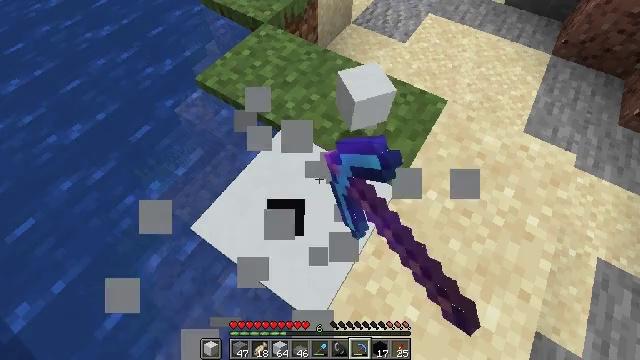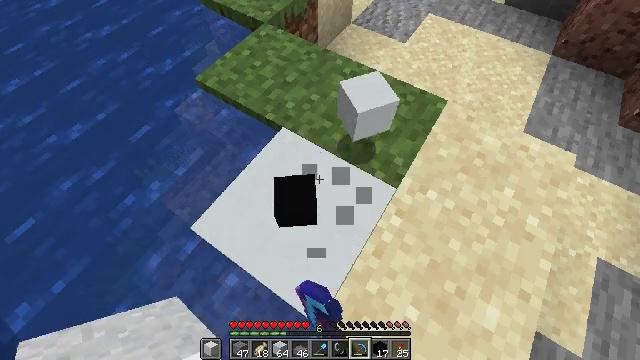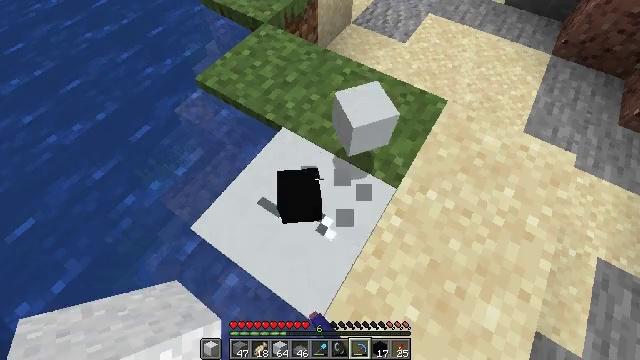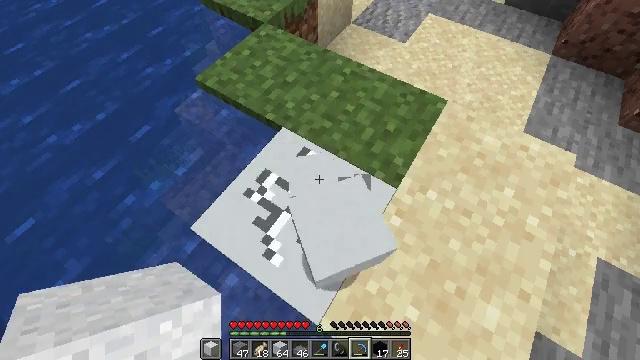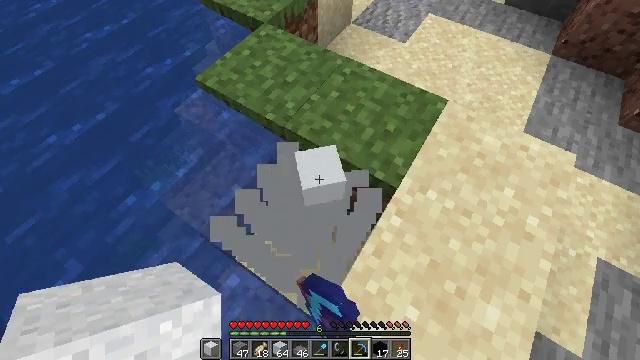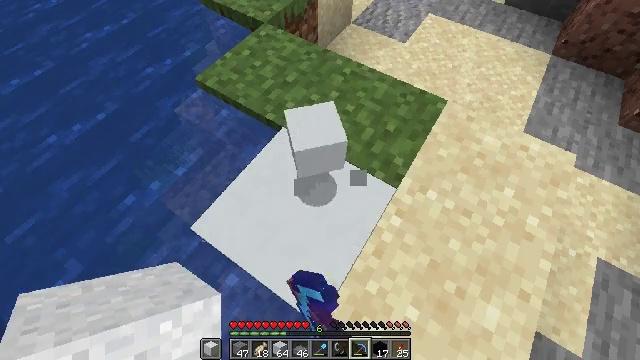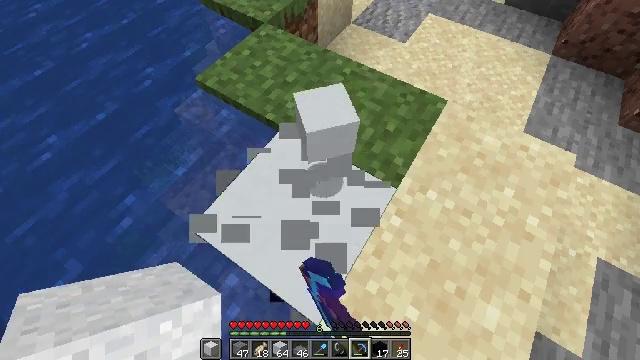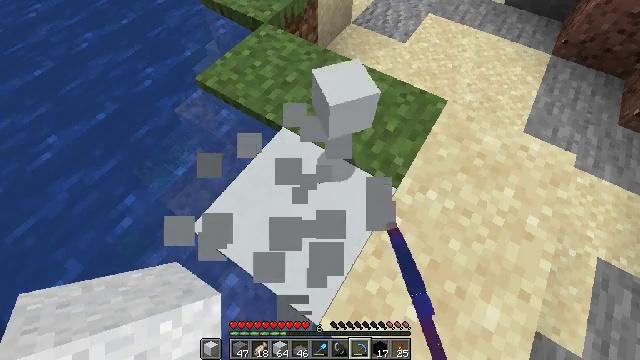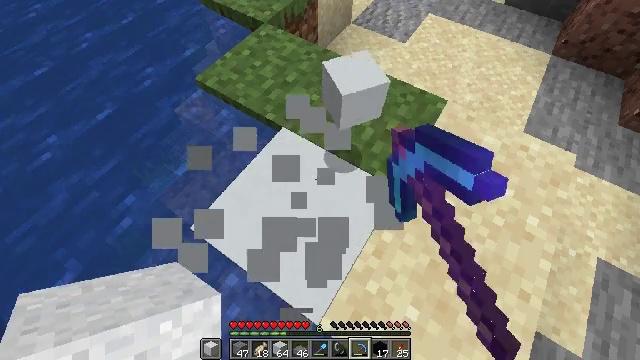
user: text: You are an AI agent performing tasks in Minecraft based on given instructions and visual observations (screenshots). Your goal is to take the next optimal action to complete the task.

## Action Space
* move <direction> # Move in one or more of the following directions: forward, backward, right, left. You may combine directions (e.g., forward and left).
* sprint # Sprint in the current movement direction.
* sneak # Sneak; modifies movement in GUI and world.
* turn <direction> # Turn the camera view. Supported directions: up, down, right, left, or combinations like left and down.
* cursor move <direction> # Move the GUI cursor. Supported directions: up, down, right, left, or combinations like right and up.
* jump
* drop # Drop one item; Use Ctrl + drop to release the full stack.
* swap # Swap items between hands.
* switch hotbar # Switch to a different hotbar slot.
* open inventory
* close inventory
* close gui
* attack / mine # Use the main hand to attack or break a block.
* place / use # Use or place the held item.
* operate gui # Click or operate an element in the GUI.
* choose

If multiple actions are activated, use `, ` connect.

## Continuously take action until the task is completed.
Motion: motion action
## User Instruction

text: Collect white concrete from a structure.
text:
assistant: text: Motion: attack / mine and use / place
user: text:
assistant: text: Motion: attack / mine and use / place
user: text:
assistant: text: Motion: attack / mine and use / place
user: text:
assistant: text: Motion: attack / mine and use / place
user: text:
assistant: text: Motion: attack / mine and use / place
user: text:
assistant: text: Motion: attack / mine and use / place
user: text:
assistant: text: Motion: attack / mine and use / place
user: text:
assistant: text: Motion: attack / mine and use / place
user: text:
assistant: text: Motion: attack / mine and use / place